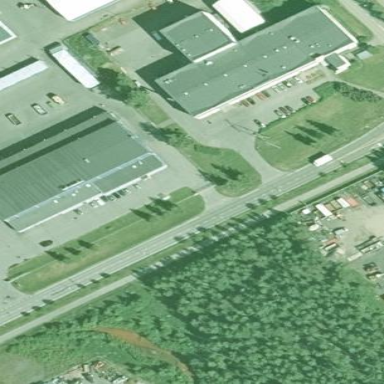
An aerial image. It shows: Industrial building with works.